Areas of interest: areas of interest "South Sichuan Leather City"
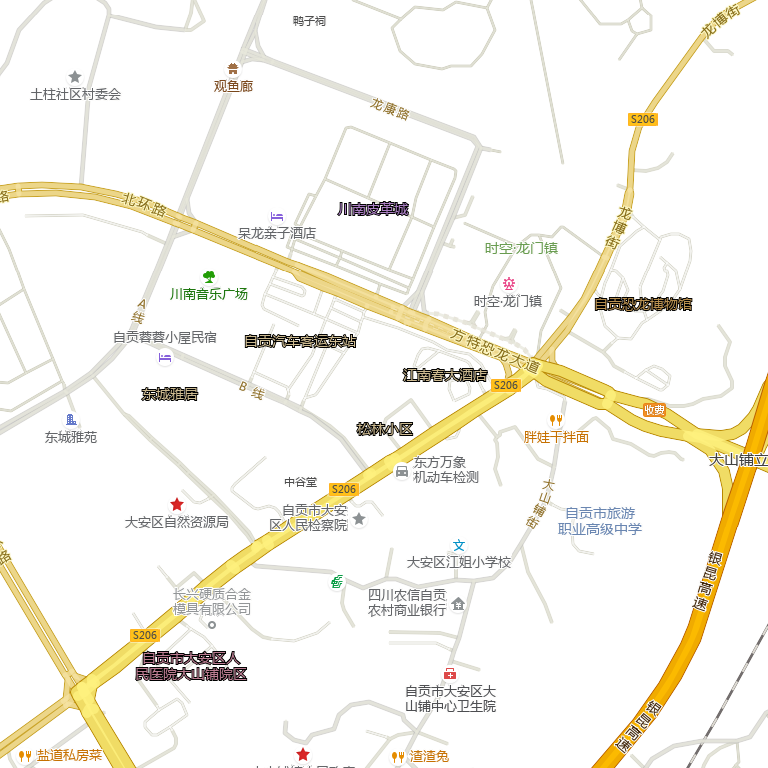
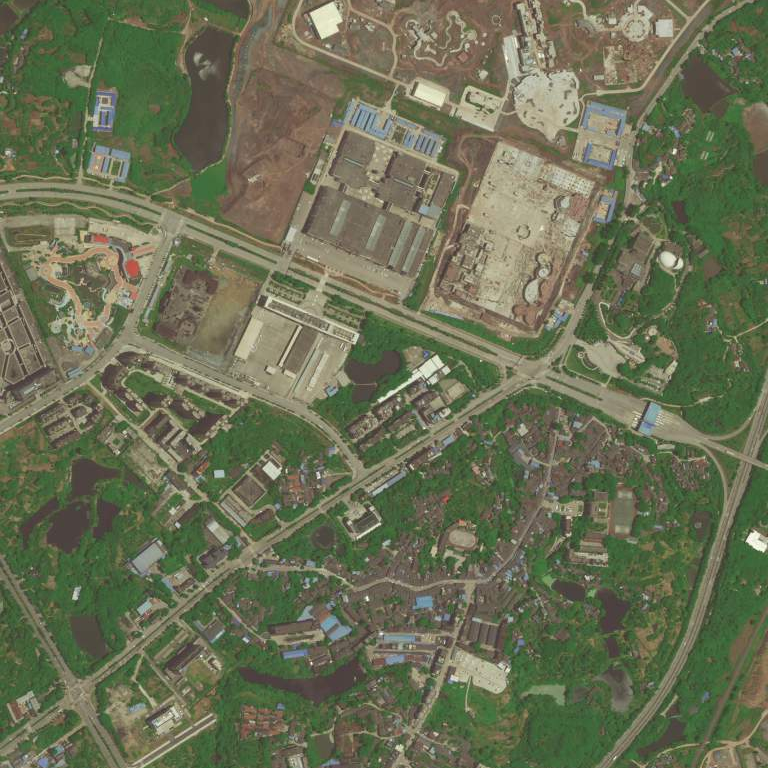